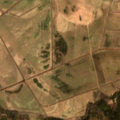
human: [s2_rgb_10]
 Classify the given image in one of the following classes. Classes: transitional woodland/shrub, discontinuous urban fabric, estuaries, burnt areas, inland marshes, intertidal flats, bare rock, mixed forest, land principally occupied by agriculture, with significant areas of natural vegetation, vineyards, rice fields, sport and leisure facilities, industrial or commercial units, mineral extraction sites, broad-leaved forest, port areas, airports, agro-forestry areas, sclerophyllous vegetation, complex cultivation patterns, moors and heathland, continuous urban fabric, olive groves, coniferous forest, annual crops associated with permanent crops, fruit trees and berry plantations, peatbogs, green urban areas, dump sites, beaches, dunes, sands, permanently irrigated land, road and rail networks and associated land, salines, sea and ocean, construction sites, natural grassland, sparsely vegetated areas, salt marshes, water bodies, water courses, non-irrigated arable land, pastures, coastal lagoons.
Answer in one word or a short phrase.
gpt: pastures, coniferous forest, mixed forest